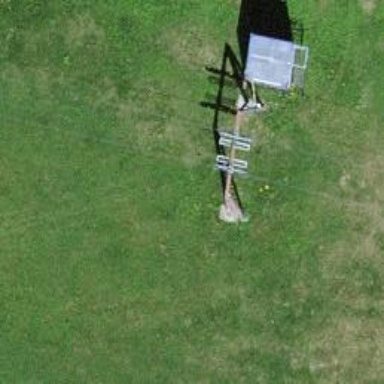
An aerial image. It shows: Pylon used for aerialway.